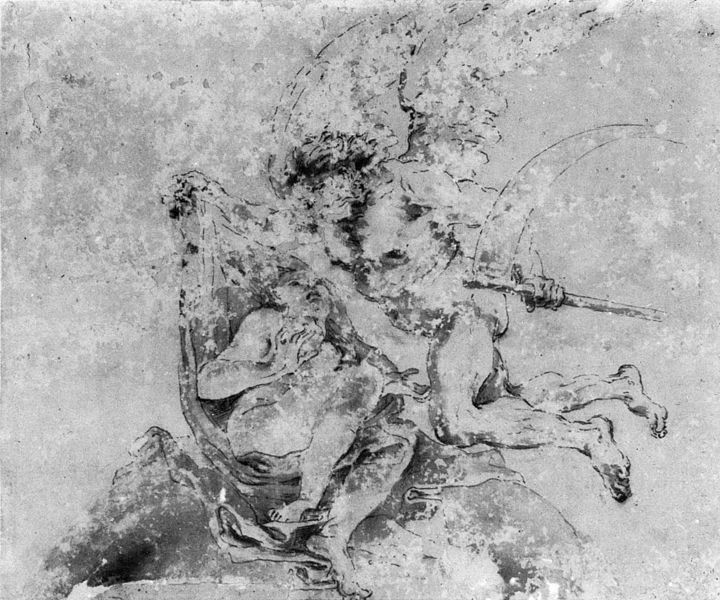
Titel: Die Zeit enthüllt die Wahrheit
Künstler: Giovanni Lorenzo Bernini
Institution: Vatikan, Biblioteca Apostolica Vaticana
Schlagwörter: akt, felsen, flügel, fuß, mann, nackt, weiß, frau, grau, schwarz, skizze, zeichnung, tuch, bart, mensch, tod, vollbart, gewand, tücher, decke, fliegen, engel, beine, papier, fahne, fels, angst, tusche, erschrecken, schwarzweiß, überfall, allegorie, flecken, erschreckt, fresko, undeutlich, zeit, wandbild, erzengel, sense, wahrheit, beschädigt, entdeckt, erschrocken, mondischel, verblasst, morpheus, packen, chronos, snse, aufdecken, fliegender